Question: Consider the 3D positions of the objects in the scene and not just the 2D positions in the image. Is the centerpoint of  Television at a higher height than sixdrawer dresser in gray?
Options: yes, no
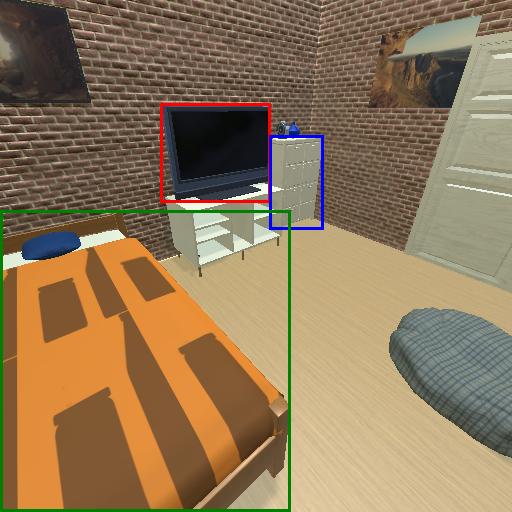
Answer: yes